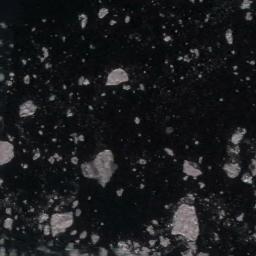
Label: sea_ice